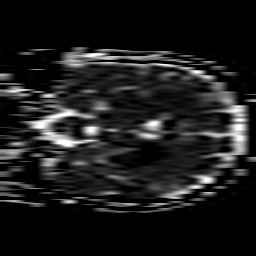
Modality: ADC
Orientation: coronal
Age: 49
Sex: male
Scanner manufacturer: philips
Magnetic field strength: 1.5 T
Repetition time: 4.607 s
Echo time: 0.07843 s